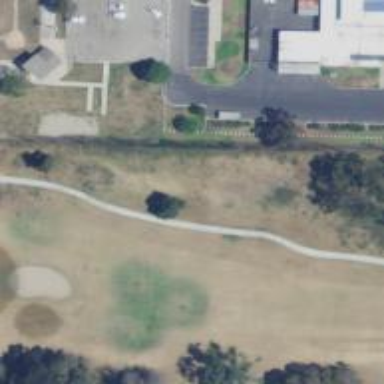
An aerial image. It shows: Service road designated as golf cart path.